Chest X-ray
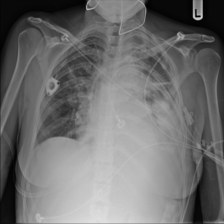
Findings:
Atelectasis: negative
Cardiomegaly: negative
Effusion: negative
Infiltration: positive
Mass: negative
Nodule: negative
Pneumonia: negative
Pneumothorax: negative
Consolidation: negative
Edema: negative
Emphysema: negative
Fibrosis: negative
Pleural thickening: negative
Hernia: negative